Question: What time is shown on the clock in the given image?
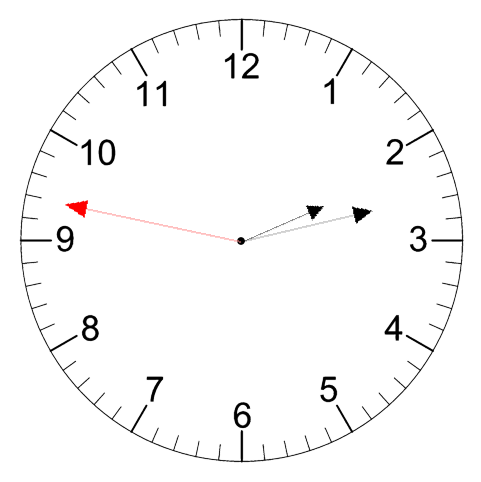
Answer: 02:12:47